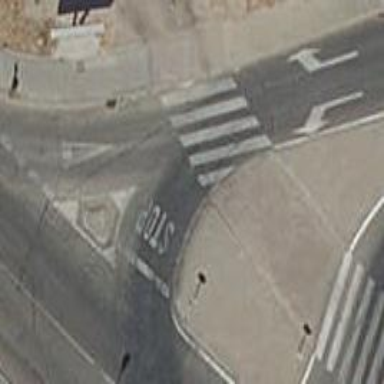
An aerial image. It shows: Footway with marked crossing. The surface is asphalt.